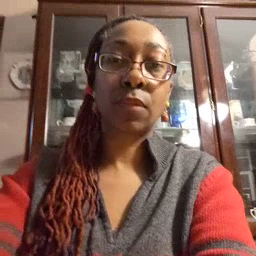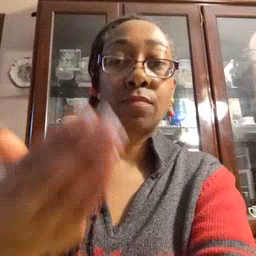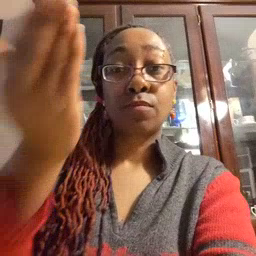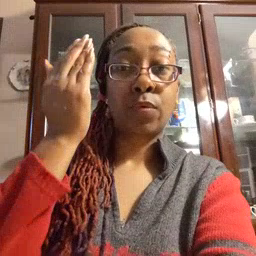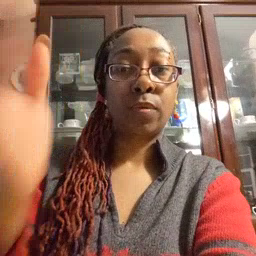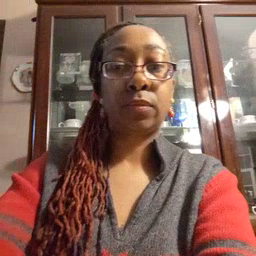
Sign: morning